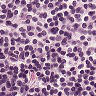
Metastatic tissue present: no